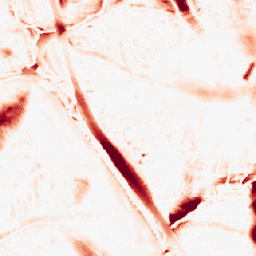
Category: morphological
Decomposition family: morphological_ellipse
Decomposition parameters: operation: opening
width: 30
height: 50
Upsampling method: area
Upsampling parameters: scale: 4
Upsampling scale: 4